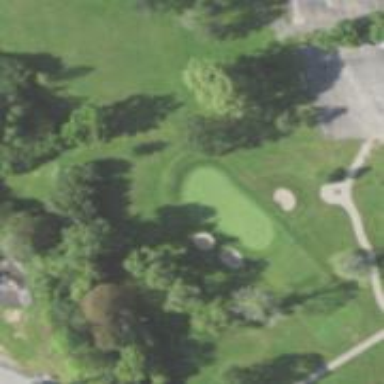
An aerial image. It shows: Golf hole.